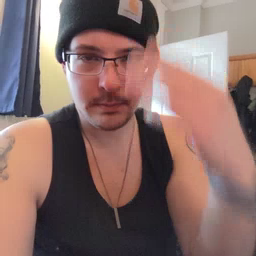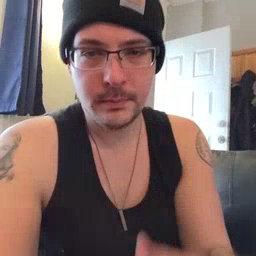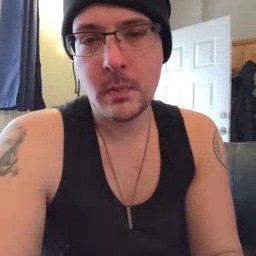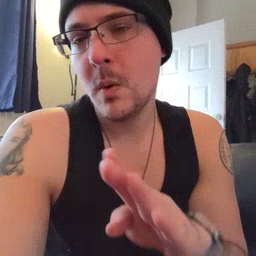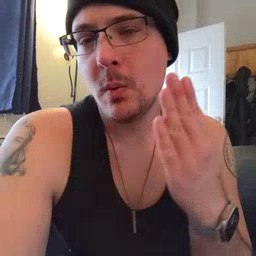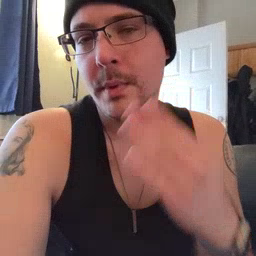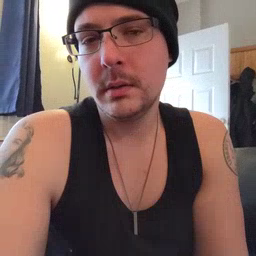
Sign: open